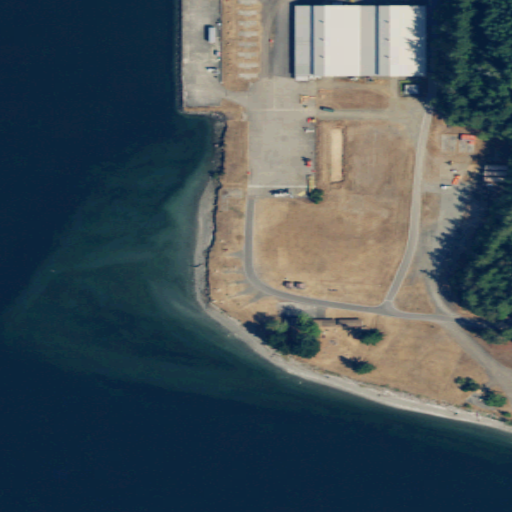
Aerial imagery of cape in Washington named Crane Point containing open water, barren land, medium intensity development, high intensity development, low intensity development, evergreen forest, deciduous forest, herbaceous wetlands, grassland, and open development